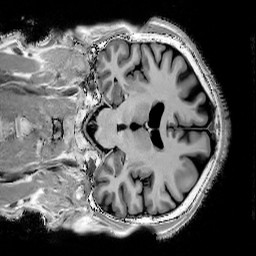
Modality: T1w
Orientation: coronal
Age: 73
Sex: male
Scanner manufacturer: siemens
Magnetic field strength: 3 T
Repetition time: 5 s
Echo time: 0.00298 s